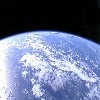
Label: cloud